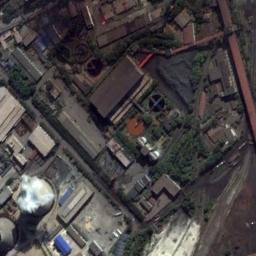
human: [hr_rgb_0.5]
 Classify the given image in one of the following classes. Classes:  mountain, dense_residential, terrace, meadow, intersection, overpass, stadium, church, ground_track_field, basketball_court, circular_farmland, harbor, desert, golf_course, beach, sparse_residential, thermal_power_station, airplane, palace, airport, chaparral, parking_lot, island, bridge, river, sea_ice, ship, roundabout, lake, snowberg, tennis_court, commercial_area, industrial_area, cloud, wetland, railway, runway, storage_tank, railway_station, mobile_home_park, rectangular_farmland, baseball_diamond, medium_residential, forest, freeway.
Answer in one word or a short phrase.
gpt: thermal_power_station